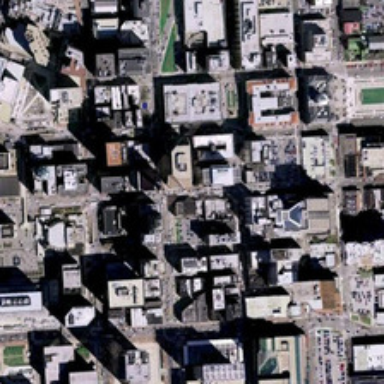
Many buildings are in a commercial area .